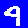
Digit: 4